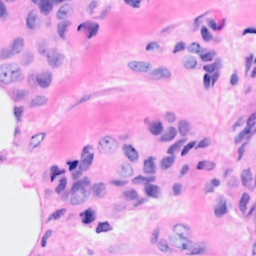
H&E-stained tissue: Breast